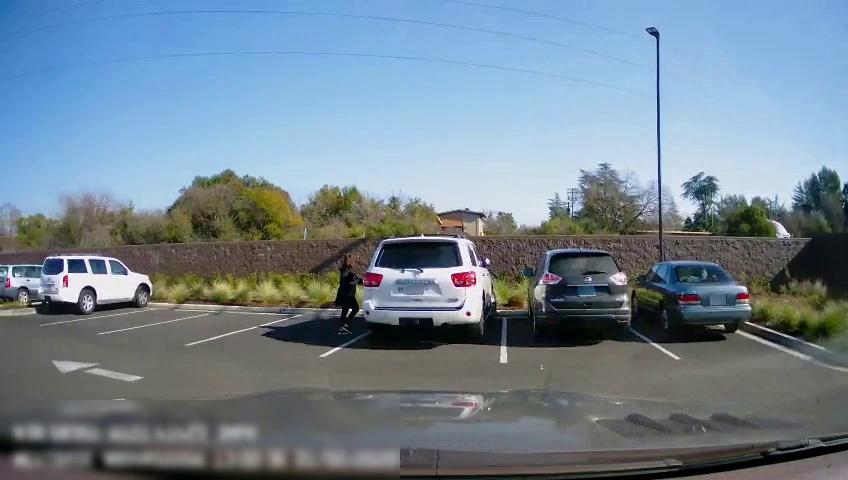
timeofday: Day
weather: Sunny
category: Drivable Space
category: Vehicles | Car
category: Vehicles | SUV
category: Vehicles | SUV
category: Pedestrians
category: Vehicles | Car
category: Vehicles | SUV